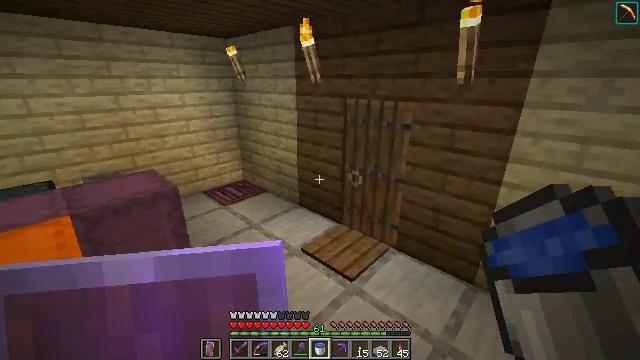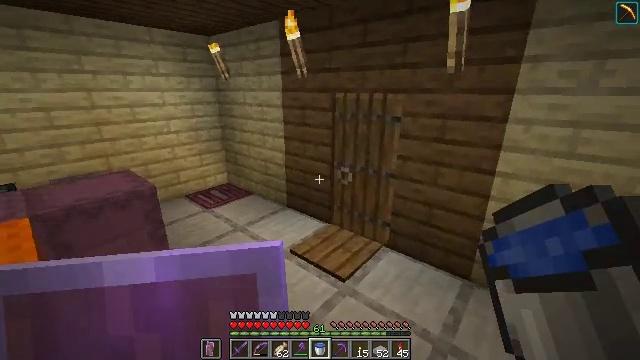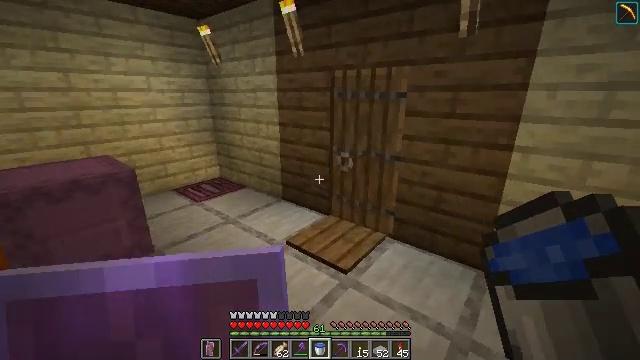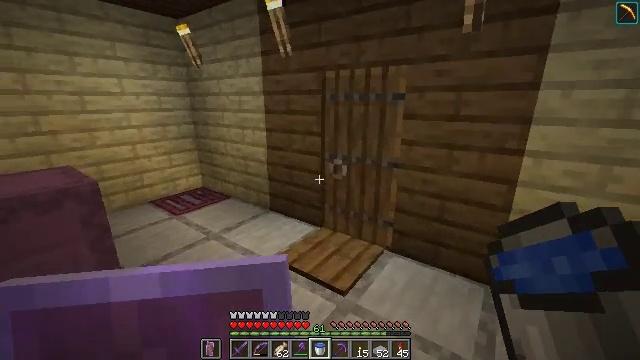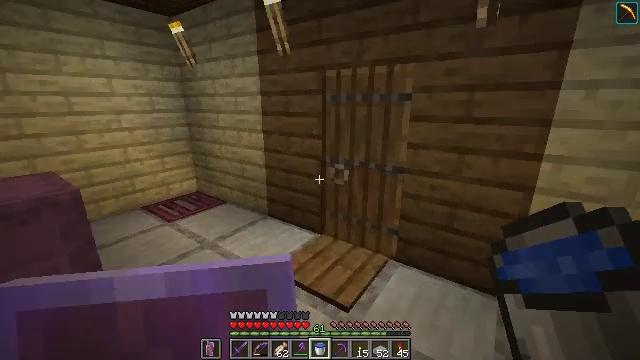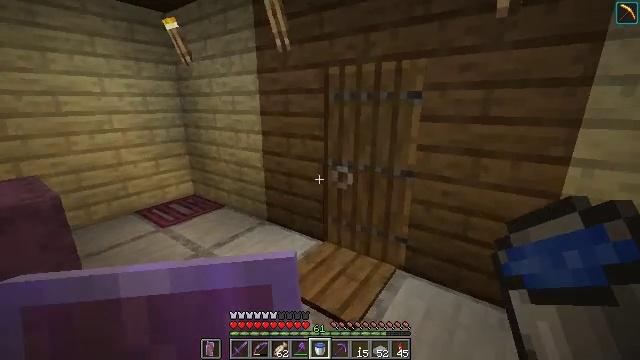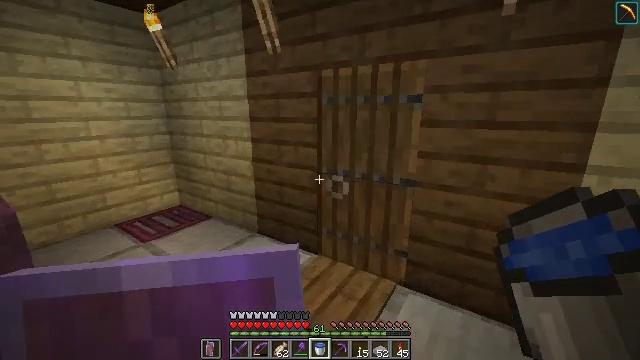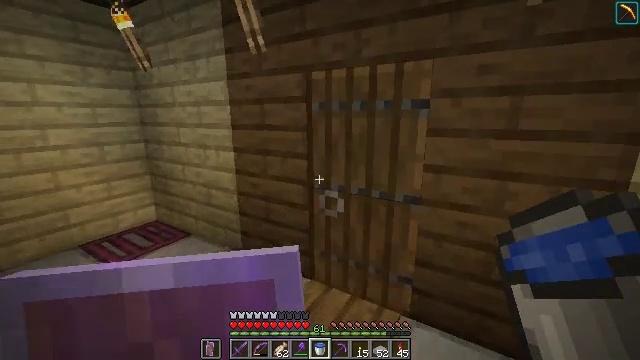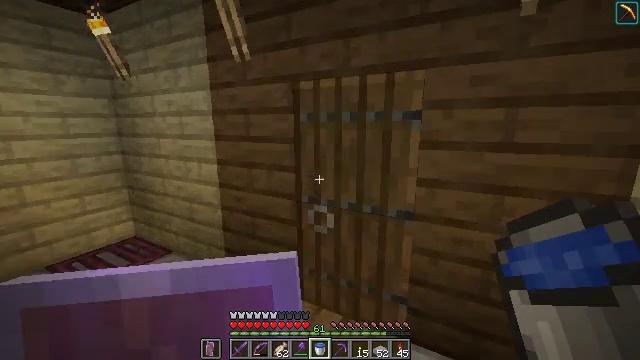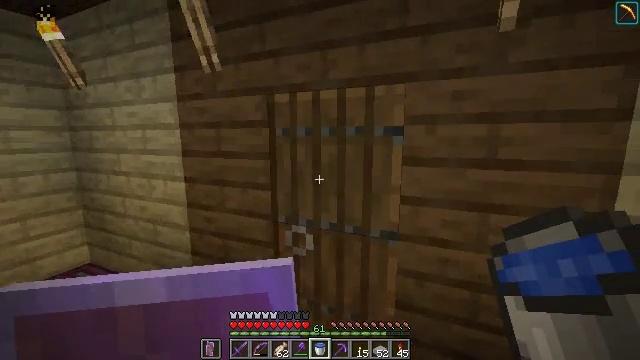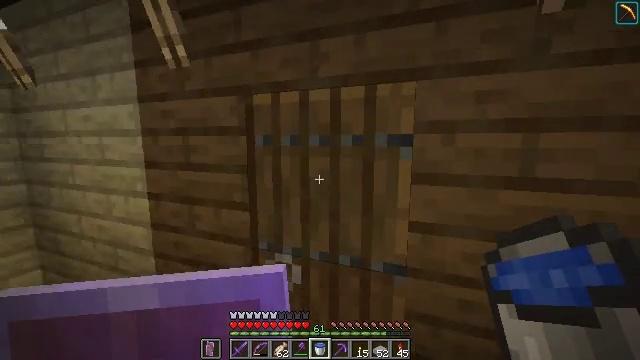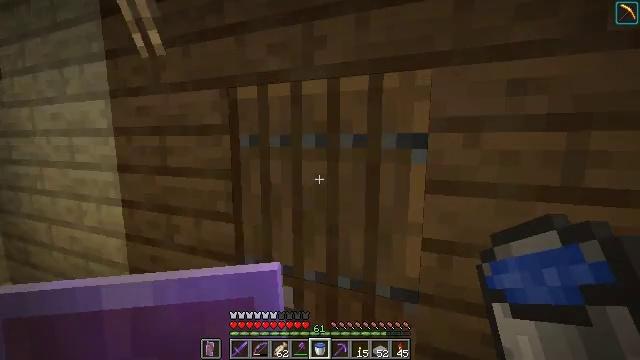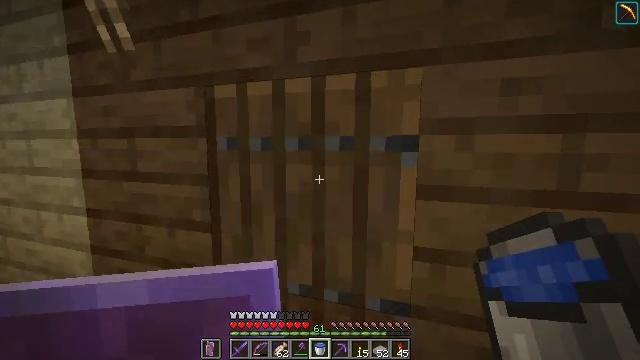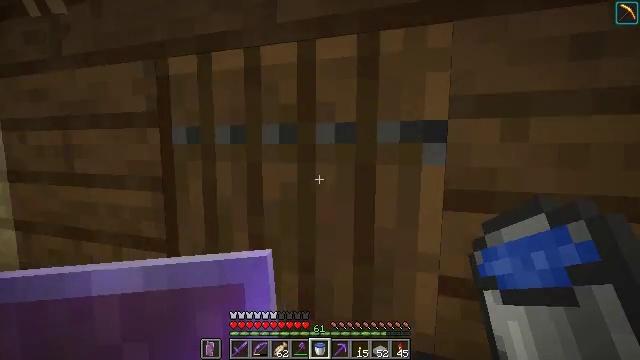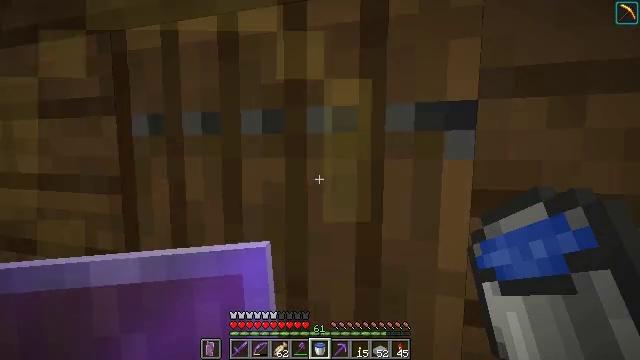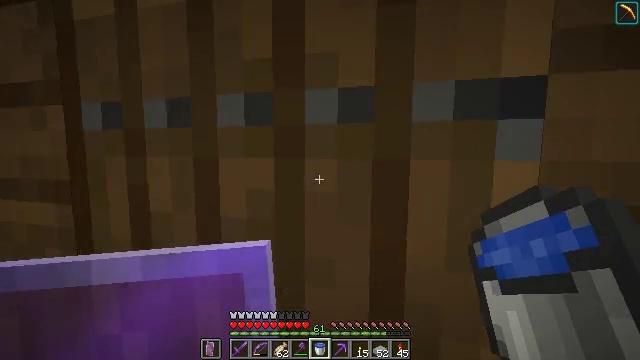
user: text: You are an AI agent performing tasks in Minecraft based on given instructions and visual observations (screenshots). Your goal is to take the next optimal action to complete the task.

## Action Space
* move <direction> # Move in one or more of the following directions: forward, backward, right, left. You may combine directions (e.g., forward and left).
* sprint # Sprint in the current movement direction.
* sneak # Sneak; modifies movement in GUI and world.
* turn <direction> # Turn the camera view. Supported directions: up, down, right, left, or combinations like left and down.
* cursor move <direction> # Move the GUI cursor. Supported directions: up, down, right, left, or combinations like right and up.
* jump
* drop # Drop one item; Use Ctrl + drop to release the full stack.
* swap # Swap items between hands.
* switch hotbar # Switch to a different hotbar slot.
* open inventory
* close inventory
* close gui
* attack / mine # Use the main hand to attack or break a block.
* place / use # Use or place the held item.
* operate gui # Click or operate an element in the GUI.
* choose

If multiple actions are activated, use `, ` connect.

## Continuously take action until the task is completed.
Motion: motion action
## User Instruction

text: Mine the ladder from the wall.
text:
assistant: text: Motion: move forward, turn right and up
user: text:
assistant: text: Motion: move forward, turn right and up
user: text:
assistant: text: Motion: move forward, turn right and up
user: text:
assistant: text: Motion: move forward
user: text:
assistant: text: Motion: move forward
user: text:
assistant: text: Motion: move forward, turn right and up
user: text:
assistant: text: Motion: move forward, turn right and up
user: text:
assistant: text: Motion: move forward, turn right and up
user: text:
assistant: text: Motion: move forward, turn right and up
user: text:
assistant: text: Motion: move forward, turn right and up
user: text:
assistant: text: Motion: move forward
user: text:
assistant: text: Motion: move forward, turn right
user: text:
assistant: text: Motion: move forward, turn right
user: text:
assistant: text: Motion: move forward, turn right
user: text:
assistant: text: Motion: move forward
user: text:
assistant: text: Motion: move forward
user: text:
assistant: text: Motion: move forward
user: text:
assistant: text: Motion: move forward
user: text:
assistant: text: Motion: move forward
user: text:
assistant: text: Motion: move forward
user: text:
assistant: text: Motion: move forward, turn left
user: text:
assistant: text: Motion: move forward
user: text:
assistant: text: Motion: move forward
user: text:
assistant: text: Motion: move forward
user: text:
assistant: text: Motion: move forward
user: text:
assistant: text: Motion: move forward
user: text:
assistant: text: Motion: move forward
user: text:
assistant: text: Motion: move forward
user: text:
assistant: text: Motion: move forward, turn left
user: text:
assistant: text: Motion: move forward, turn left